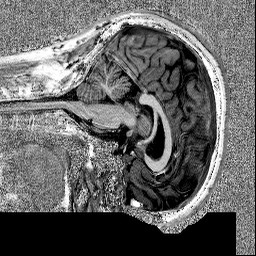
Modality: MP2RAGE
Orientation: sagittal
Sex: male